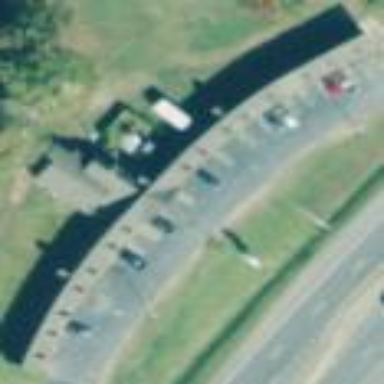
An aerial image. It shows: Motel building.